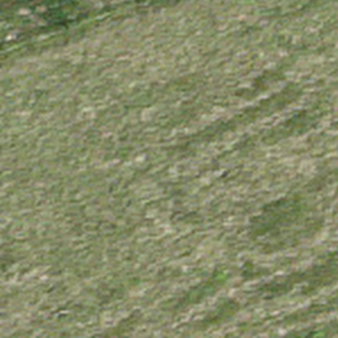
Label: other